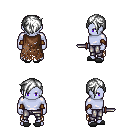
a pixel art fantasy rpg character, male body template, dark elf, purple skin, brown tattered cape, metal pants, white pixie cut hairstyle, cloth bracers, gray slippers, dagger, four views (front, back, left, right), 2x2 character sprite sheet, small pixel art, hard edges, no anti-aliasing